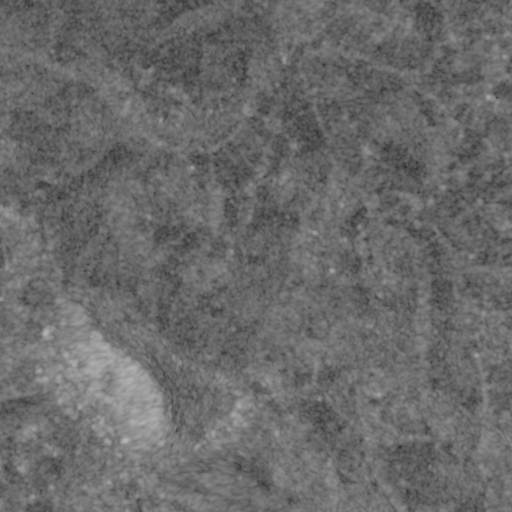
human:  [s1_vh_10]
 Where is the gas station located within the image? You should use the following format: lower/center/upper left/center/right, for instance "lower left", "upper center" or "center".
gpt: The gas station is located in the lower left of the image.
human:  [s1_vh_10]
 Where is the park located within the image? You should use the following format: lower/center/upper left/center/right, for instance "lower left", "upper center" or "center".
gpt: The park is located in the lower left of the image.
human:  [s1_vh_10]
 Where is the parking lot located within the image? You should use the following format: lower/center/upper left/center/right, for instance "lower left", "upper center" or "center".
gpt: The parking lot is located in the lower left of the image.
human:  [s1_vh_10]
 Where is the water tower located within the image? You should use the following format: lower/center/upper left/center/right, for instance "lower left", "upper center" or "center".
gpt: The water tower is located in the lower left of the image.
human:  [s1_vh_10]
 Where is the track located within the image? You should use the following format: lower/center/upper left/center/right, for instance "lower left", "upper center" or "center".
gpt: There is no track in the image.

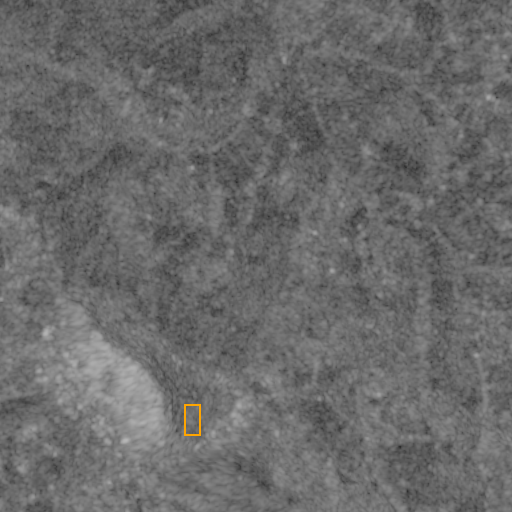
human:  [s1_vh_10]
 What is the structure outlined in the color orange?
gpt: The structure outlined in orange is a park.
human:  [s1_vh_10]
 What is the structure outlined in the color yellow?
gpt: There is no yellow outline.